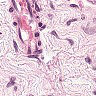
Metastatic tissue present: no